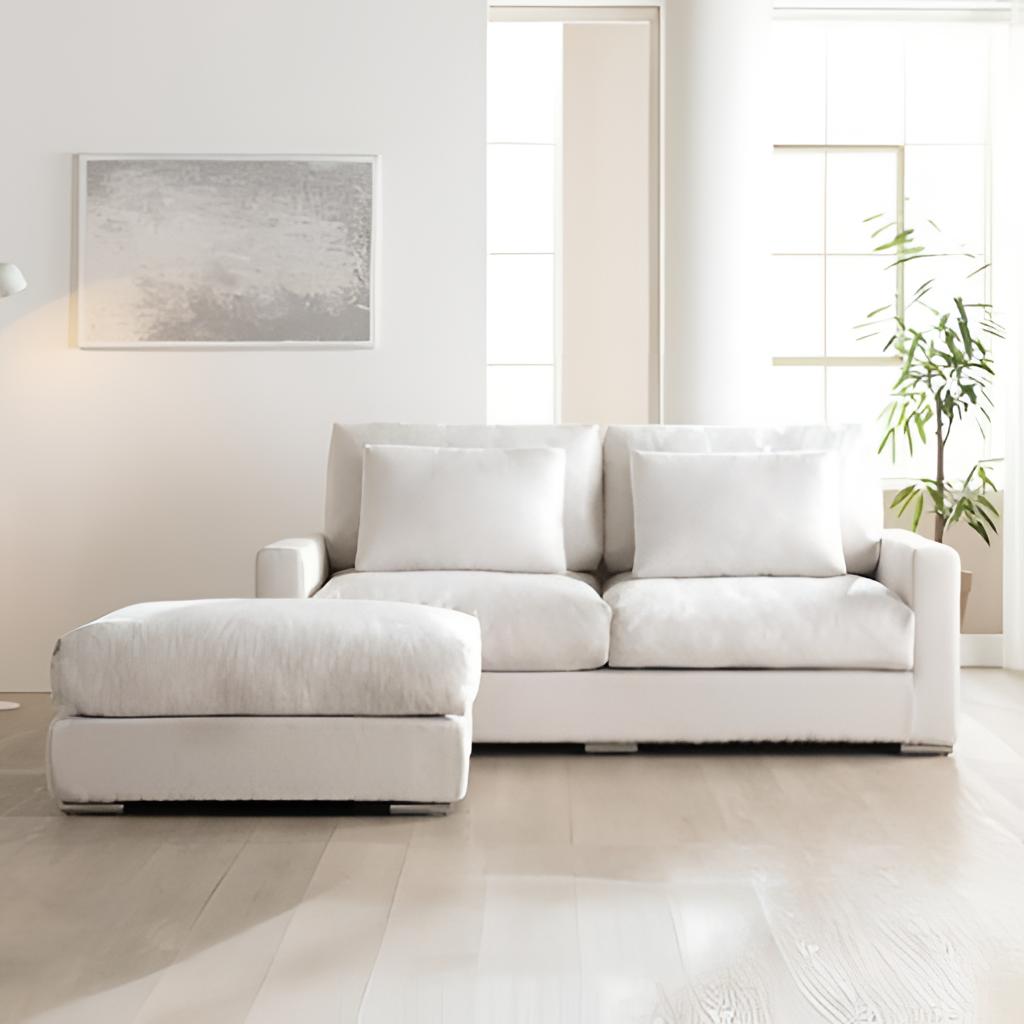
white fabric sectional sofa, living room, contemporary, wood flooring, with plank pattern, paint wallpaper, with solid pattern